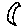
Label: moon